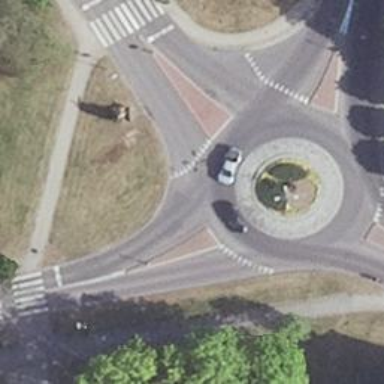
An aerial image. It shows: Tertiary road with asphalt surface leading to roundabout.